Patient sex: M
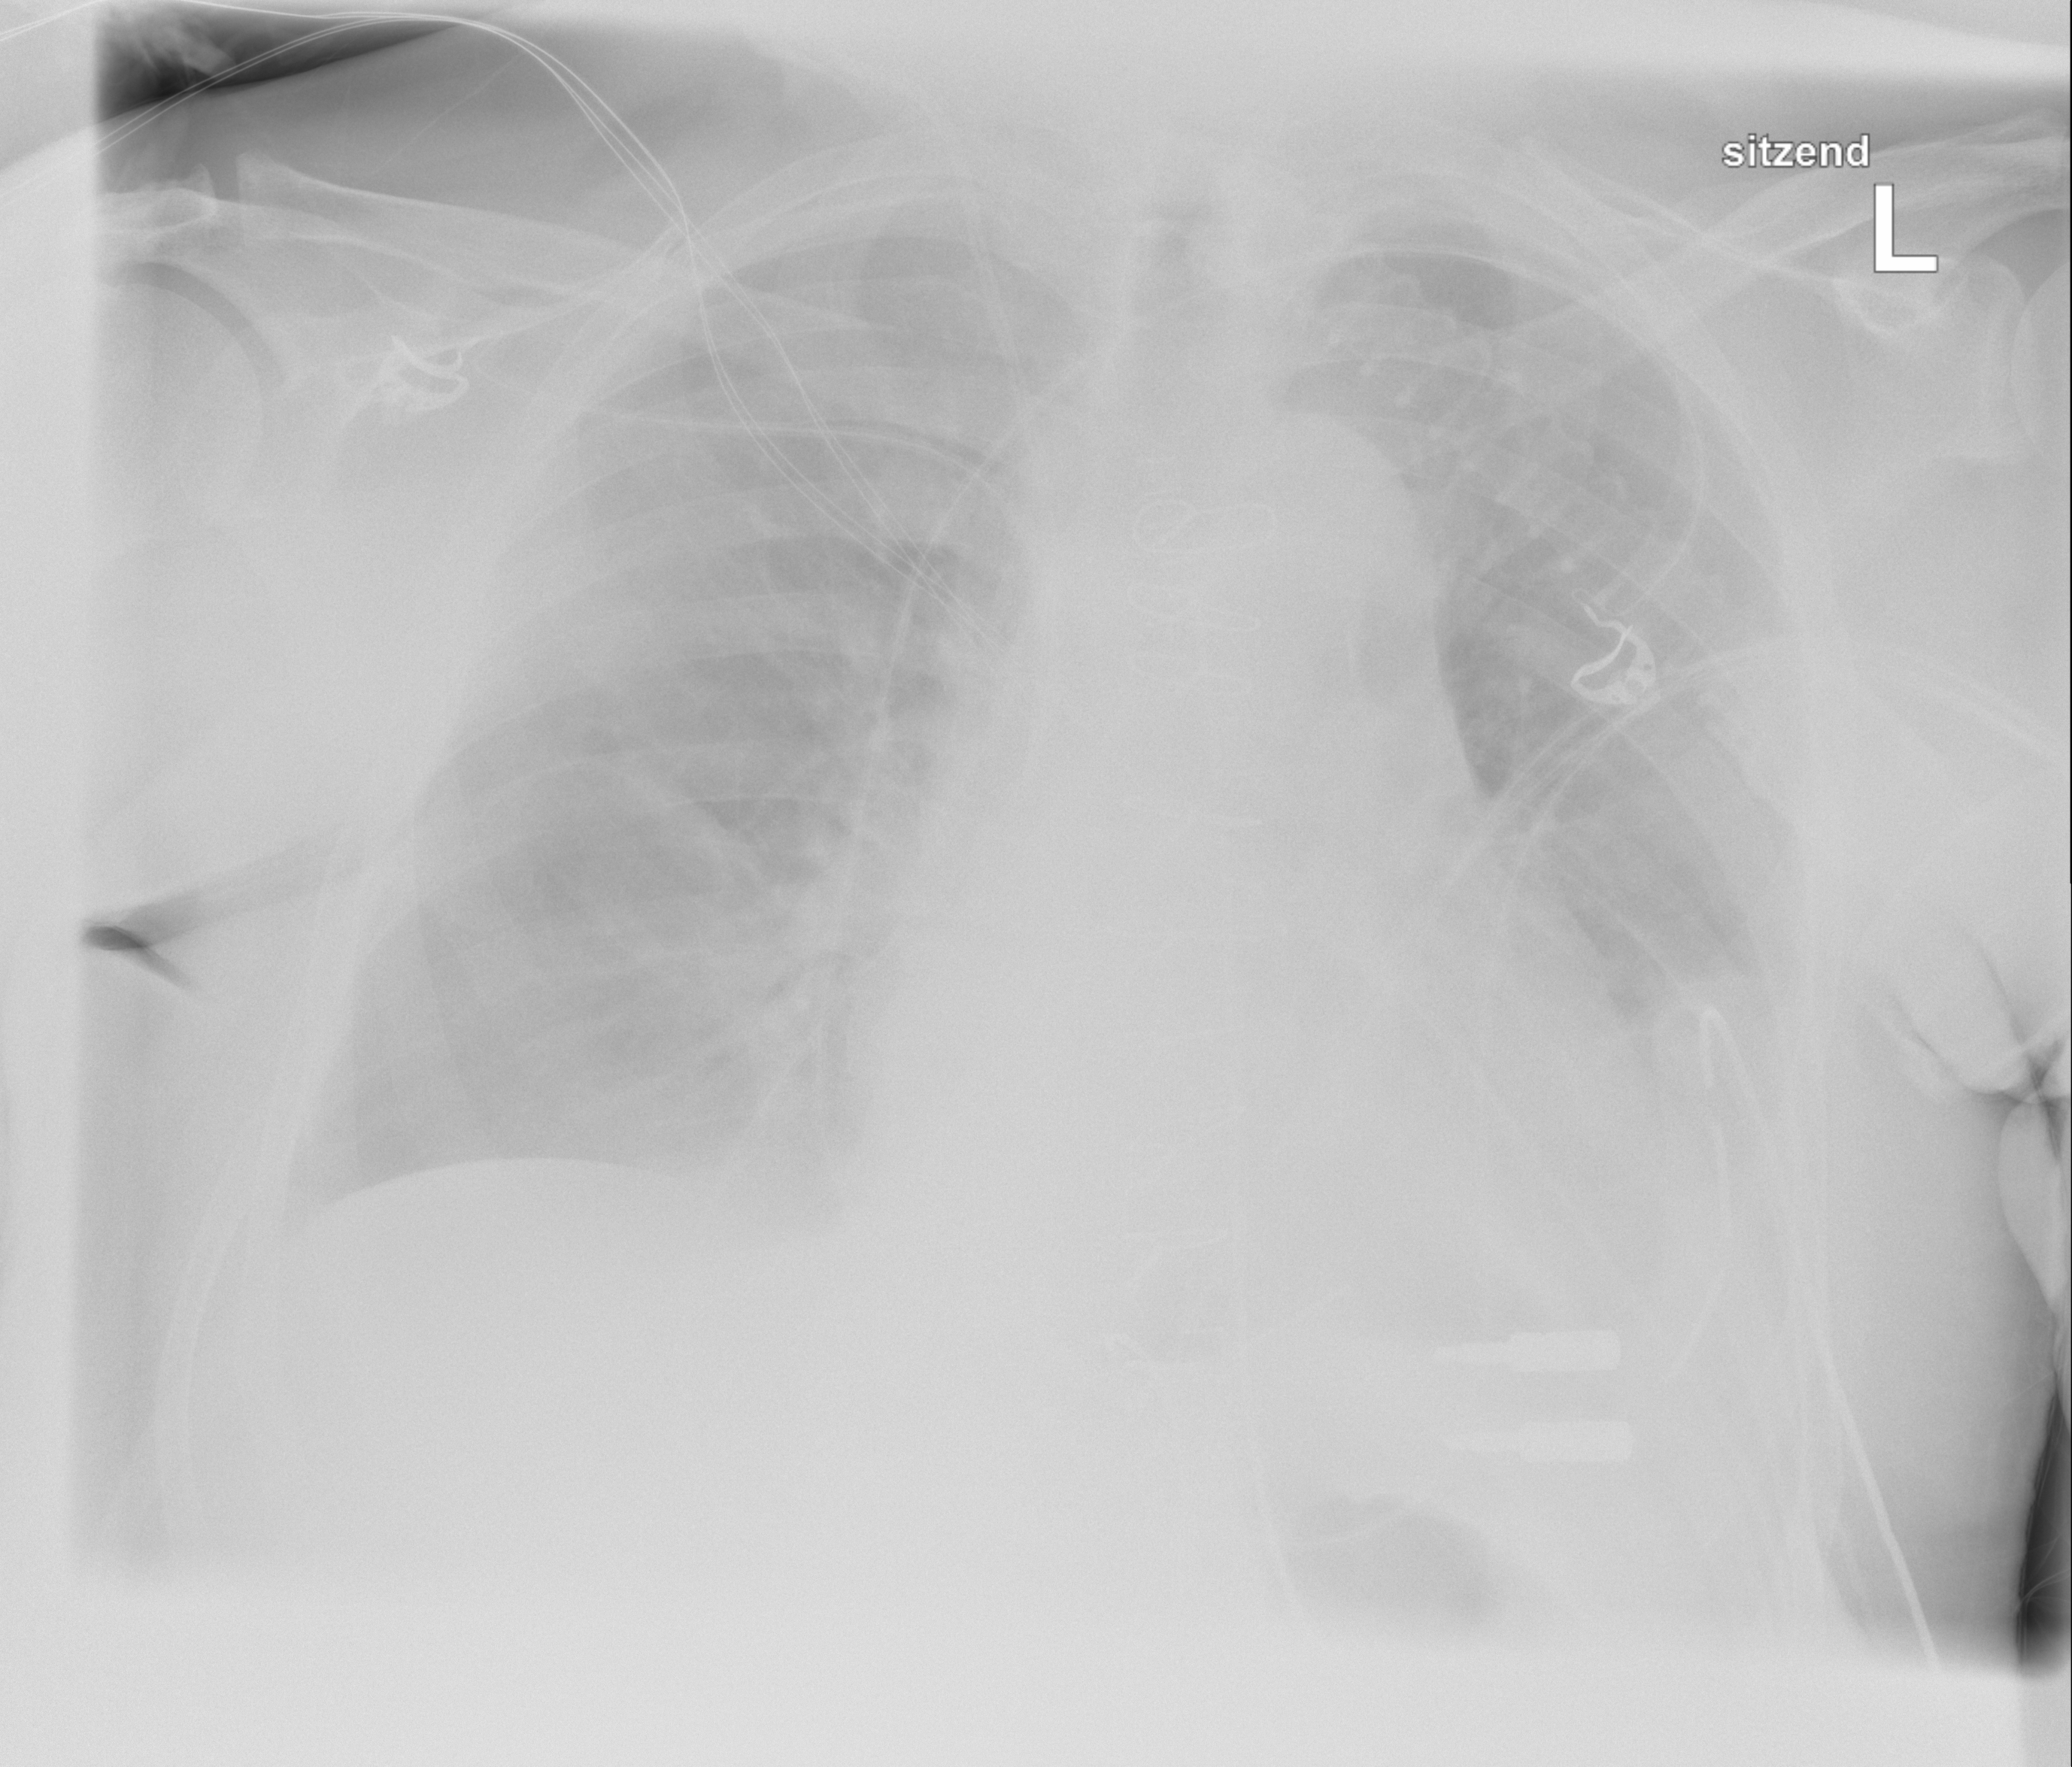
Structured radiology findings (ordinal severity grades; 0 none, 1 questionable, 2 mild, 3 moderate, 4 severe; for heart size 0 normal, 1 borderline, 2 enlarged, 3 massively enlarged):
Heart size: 2
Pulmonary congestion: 2
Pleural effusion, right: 0
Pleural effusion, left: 2
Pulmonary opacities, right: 0
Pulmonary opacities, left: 0
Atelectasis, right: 2
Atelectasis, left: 2